The image is the raw time-domain waveform of a rolling-element bearing's vibration signal. What is the most likely bearing condition (normal, inner_race, outer_race, ball)?
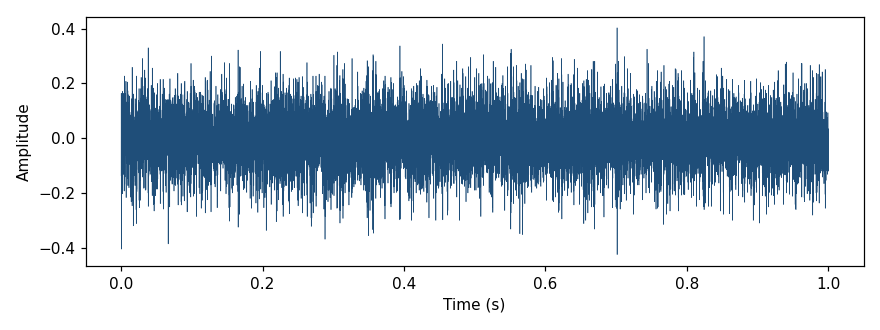
Answer: outer_race